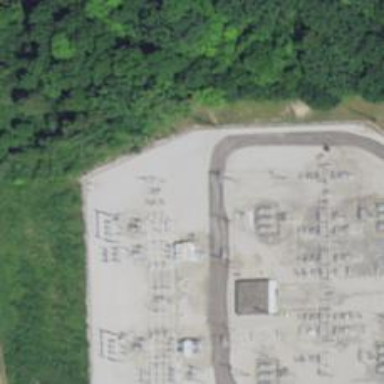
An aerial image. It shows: Switch for power supply.